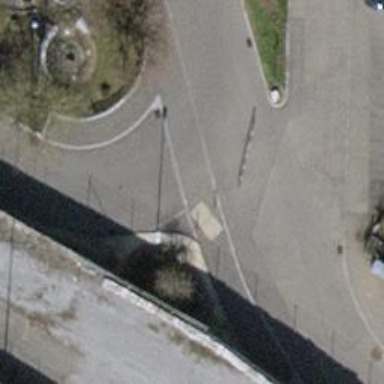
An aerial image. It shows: Bollard.